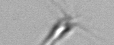
Label: Calciopappus